Current action and preconditions to check: trajectory_clear

Your task: For each precondition in the list above, predict whether it will hold at this action.

Consider the current scene as observed from the mobile robot's camera, and analyze the predicted future states of all dynamic agents (e.g., people, animals, vehicles, or any moving entities) within the NEXT SECOND.

IMPORTANT: Only answer "very likely" if you are absolutely certain—based on strong, clear evidence—that a dynamic agent will violate the precondition in the predicted future state. Do NOT answer "very likely" for unlikely, ambiguous, or low-probability risks.

Ask yourself for each precondition: Is there a high probability, with clear and convincing evidence, that the predicted future states of any dynamic agent will interfere with the predicted future state of the currently executing action within the NEXT SECOND, causing that precondition to fail?

Assess the risk level based on these predictions. Use "likely" or "very likely" if motions create a clear risk of interference.

Use "neutral" or "improbable" if agents are nearby but their predicted paths are clearly diverging or non-conflicting.

Failure Risk Categories: "very improbable", "improbable", "neutral", "likely", "very likely"

Answer Format: Output ONLY the probability_of_failure value from these categories: "very improbable", "improbable", "neutral", "likely", "very likely"

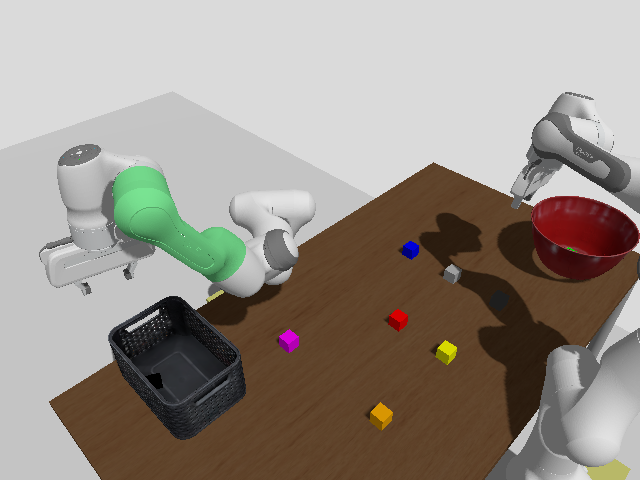

Answer: very improbable